Field crop: maize
Growth stage: 2
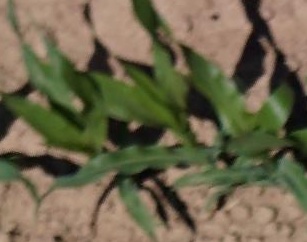
Species: maize